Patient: sex M, age 48
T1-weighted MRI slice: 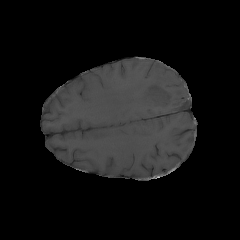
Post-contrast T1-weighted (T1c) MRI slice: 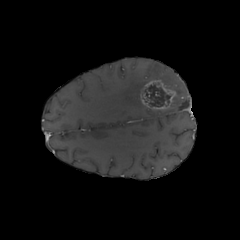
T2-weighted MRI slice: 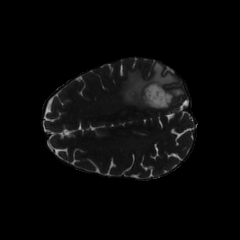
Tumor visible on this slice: yes
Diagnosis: Glioblastoma, IDH-wildtype
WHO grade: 4